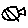
Label: fish